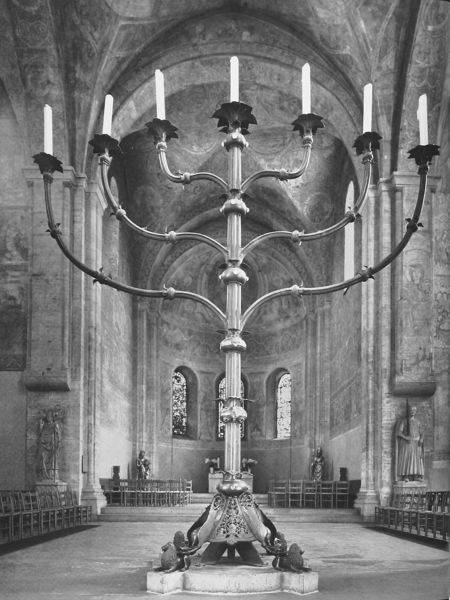
Titel: Siebenarmiger Leuchter
Standort: Braunschweig, Dom (EU - D - Nds)
Schlagwörter: fenster, glas, grau, licht, schwarz, stühle, sockel, stein, kirche, boden, innen, gotik, füsse, figuren, kuppel, kerze, kerzen, leuchter, foto, gewölbe, kuppeln, schwarz-weiss, schwert, altar, bänke, sandstein, gotisch, apsis, fresken, chor, sieben, synagoge, siebenarmig, freken, 7